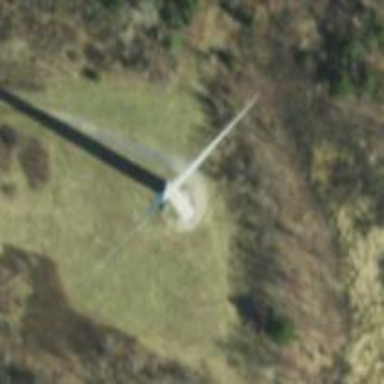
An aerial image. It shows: Wind generator powered by wind. The generator type is horizontal axis and it uses wind turbines.